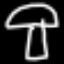
Label: mushroom